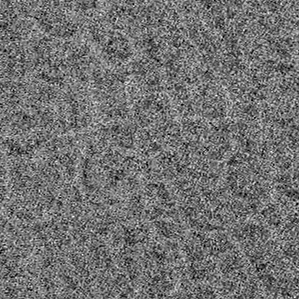
Label: frost